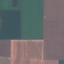
Land use / land cover class: AnnualCrop